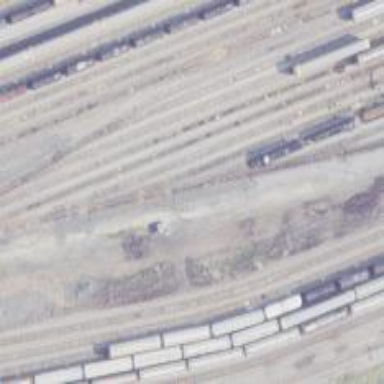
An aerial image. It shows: Railway yard in service.